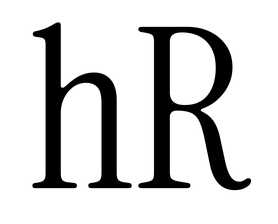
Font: InstrumentSerif-Regular